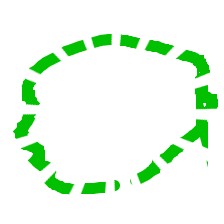
Shape: circle